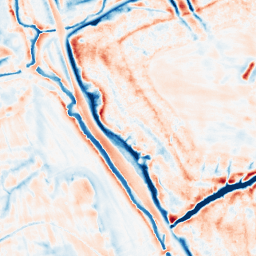
Category: edge_preserving
Decomposition family: bilateral
Decomposition parameters: d: 21
sigma_color: 75
sigma_space: 100
Upsampling method: cubic_mitchell
Upsampling parameters: scale: 8
Upsampling scale: 8